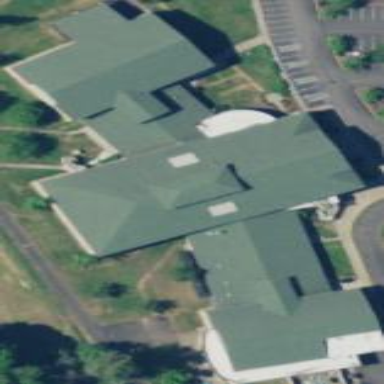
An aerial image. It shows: School building.